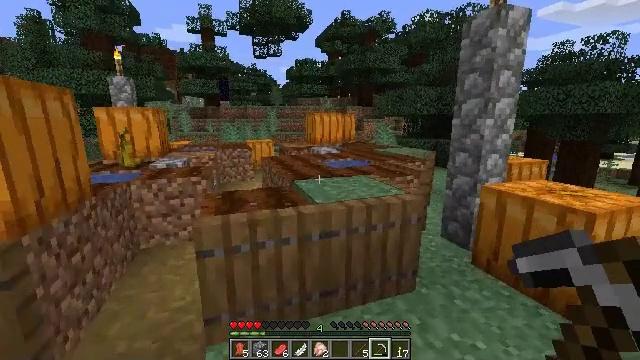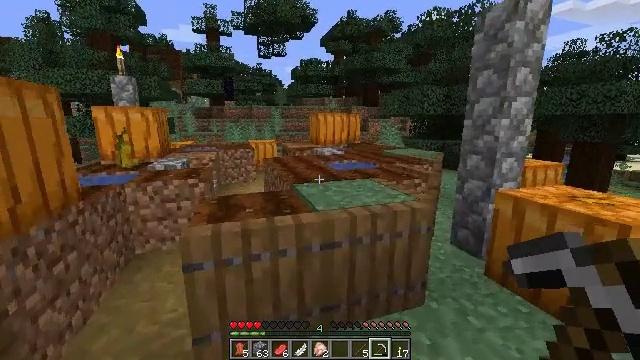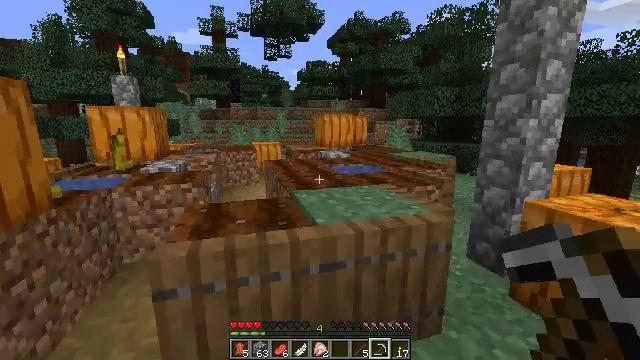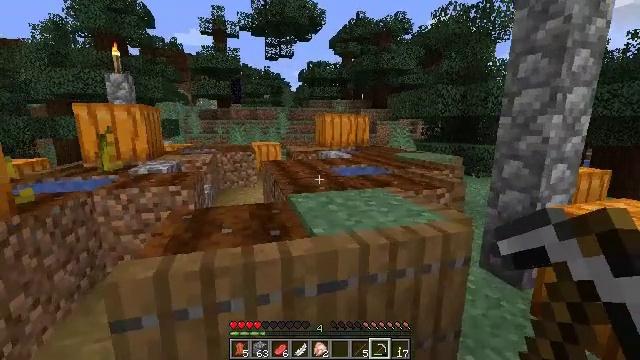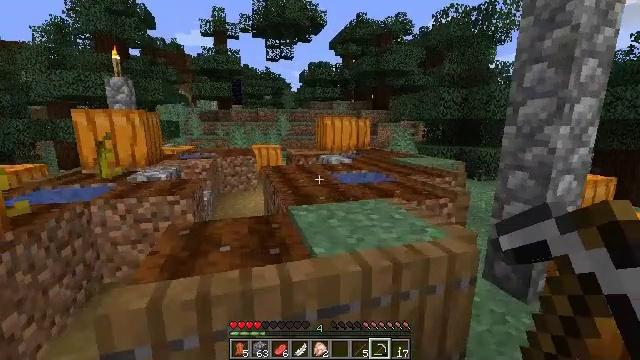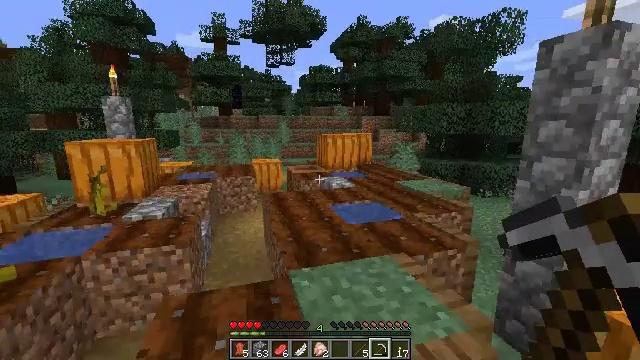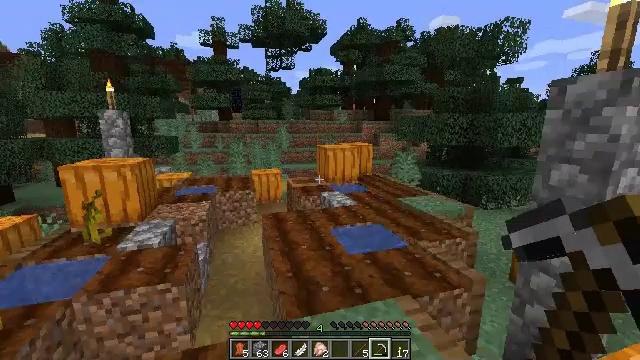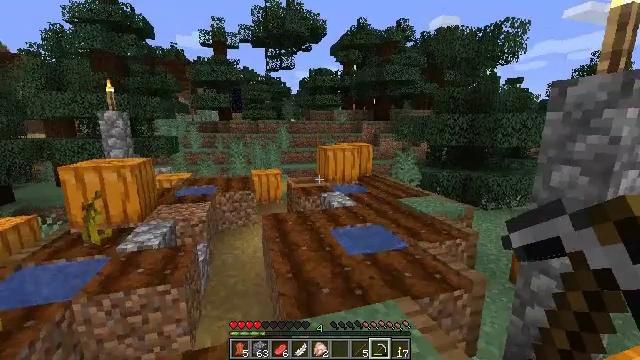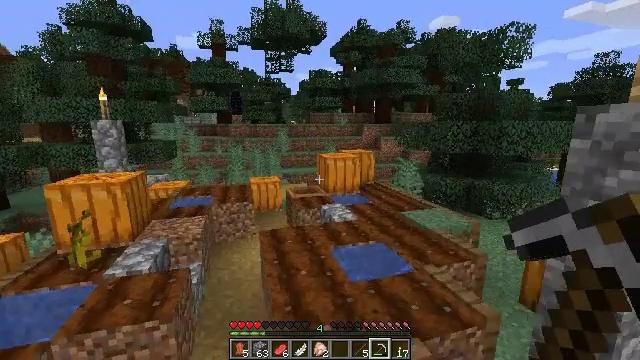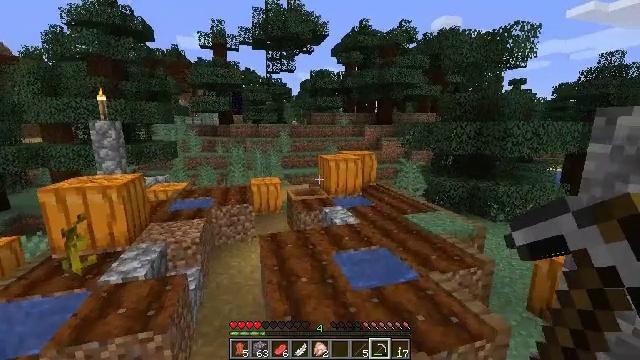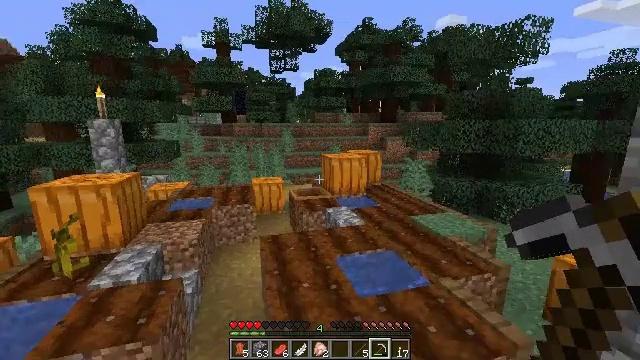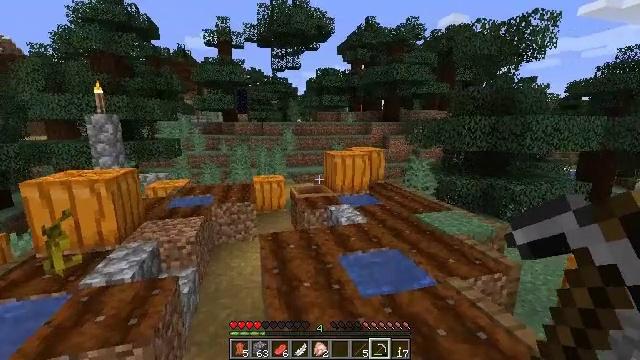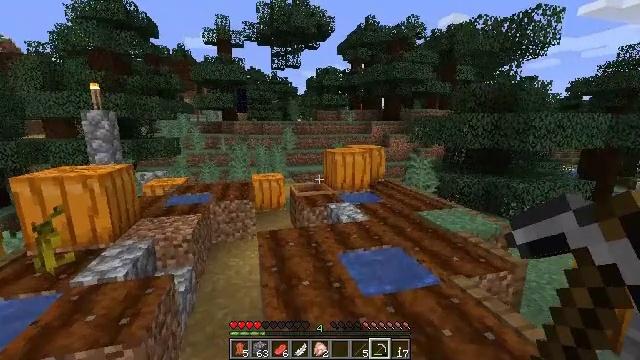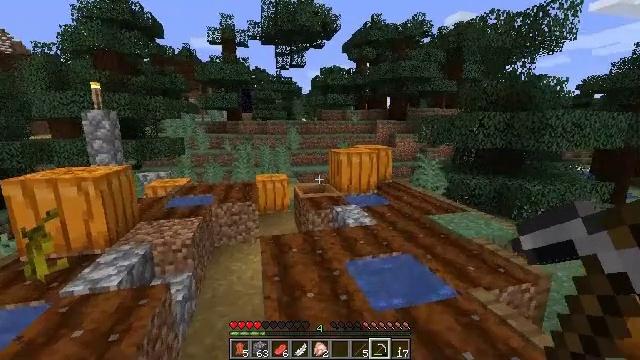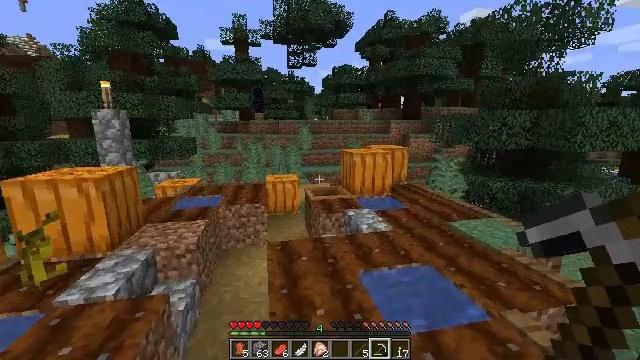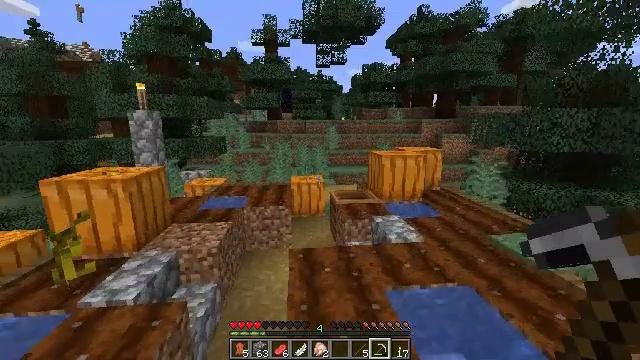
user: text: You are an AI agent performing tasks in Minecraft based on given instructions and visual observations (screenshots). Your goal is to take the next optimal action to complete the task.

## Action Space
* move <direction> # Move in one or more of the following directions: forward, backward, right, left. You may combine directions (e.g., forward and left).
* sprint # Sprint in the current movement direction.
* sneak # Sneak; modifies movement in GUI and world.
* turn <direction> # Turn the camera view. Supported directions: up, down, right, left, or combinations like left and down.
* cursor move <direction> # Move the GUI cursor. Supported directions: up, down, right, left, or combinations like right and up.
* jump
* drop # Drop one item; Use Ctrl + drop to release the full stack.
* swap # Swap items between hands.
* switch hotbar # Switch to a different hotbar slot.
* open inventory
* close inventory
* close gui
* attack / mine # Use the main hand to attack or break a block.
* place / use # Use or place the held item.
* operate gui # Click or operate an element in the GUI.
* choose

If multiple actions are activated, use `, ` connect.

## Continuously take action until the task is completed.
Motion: motion action
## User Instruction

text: Break the attached pumpkin stem.
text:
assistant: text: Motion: move forward, turn left
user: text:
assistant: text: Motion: move forward, turn left
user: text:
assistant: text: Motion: move forward
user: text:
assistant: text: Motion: move forward, jump
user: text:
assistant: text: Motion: move forward, jump
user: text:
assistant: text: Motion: move forward, jump
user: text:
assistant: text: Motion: move forward, jump
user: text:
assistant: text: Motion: move forward
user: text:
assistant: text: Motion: move forward
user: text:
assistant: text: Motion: move forward
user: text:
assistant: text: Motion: move forward
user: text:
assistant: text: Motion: move forward
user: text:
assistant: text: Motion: move forward, turn left
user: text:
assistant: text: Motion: move forward, turn left
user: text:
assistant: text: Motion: move forward, turn left
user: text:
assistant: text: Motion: move forward, turn left
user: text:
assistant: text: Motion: move forward, turn left
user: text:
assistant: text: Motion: move forward and move right, turn left
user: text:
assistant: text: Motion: move forward and move right, turn left and down
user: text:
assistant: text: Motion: move forward and move right, turn left
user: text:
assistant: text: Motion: move forward and move right, turn left and down
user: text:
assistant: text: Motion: move forward and move right, turn left
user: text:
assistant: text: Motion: move forward and move right, turn left
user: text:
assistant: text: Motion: move forward and move right, turn left
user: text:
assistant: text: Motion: move forward and move right
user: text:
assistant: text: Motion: move forward and move right, turn left
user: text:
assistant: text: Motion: move forward, turn left and down
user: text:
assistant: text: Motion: turn left
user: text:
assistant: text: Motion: turn left
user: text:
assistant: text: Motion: turn left